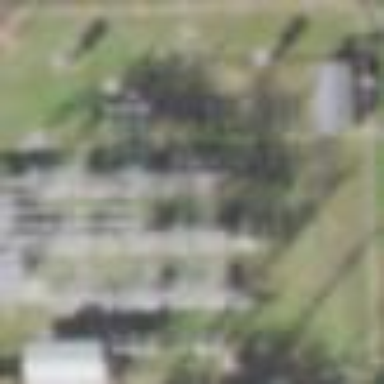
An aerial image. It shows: Distribution substation surrounded by fence.